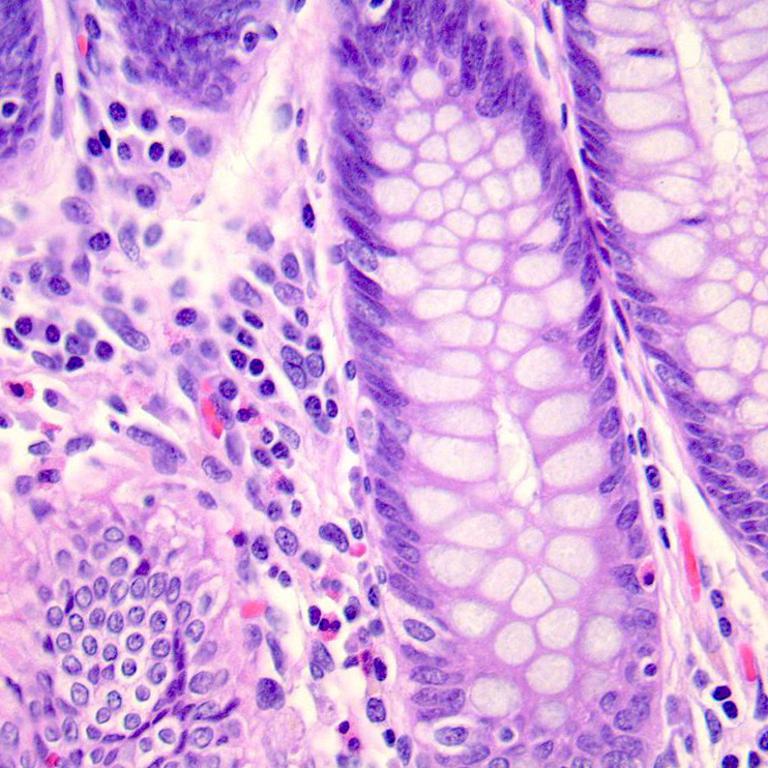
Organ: colon
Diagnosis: benign